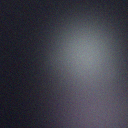
Screen state: off